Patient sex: M
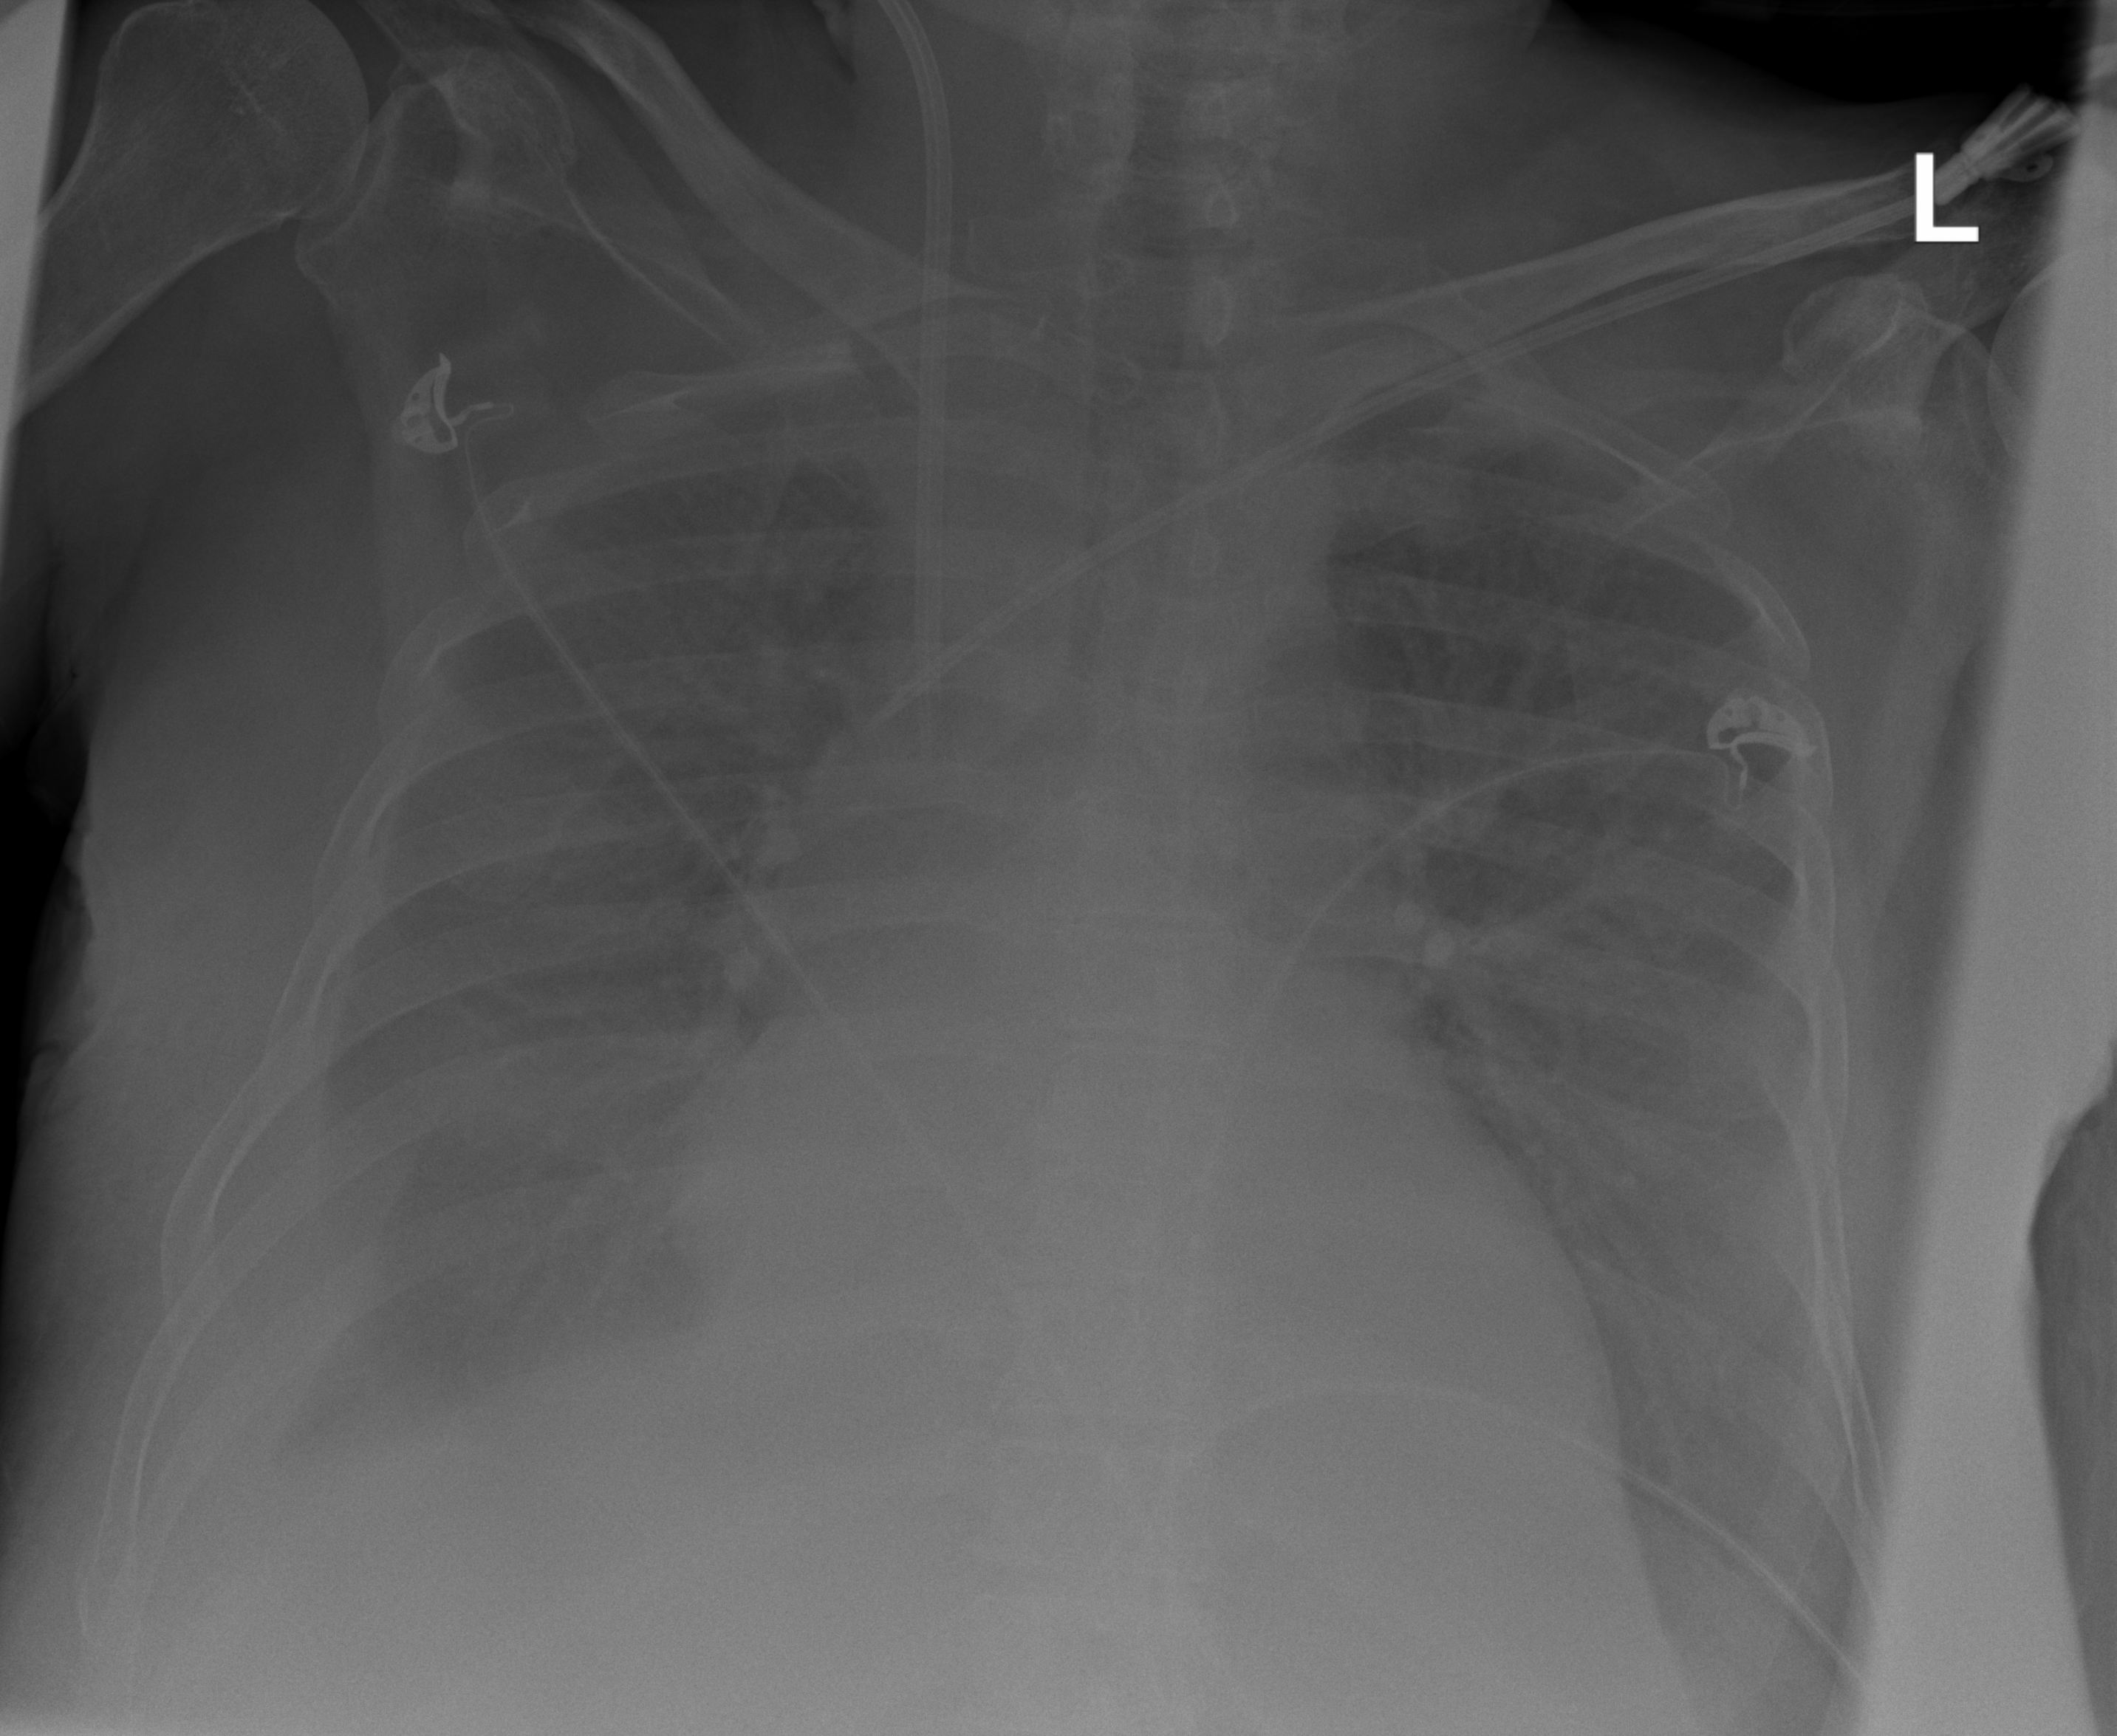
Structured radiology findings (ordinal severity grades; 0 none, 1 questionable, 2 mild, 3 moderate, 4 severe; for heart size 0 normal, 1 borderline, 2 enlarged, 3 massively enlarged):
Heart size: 2
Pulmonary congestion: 2
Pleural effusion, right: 3
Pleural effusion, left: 3
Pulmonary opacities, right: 1
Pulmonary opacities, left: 1
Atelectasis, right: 3
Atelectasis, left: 3